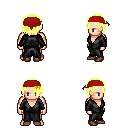
a pixel art fantasy rpg character, male body template, human, light skin, gray robe, teal pants, gold bangs hairstyle, red bandana, brown shoes, four views (front, back, left, right), 2x2 character sprite sheet, small pixel art, hard edges, no anti-aliasing